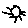
Label: sun